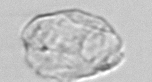
Label: detritus_transparent